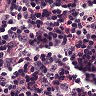
Metastatic tissue present: no